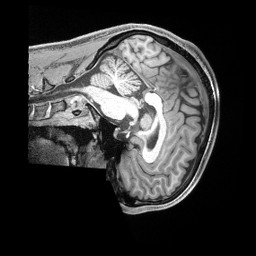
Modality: T1w
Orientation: sagittal
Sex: male
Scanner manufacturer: siemens
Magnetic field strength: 3 T
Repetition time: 2.4 s
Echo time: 0.00222 s